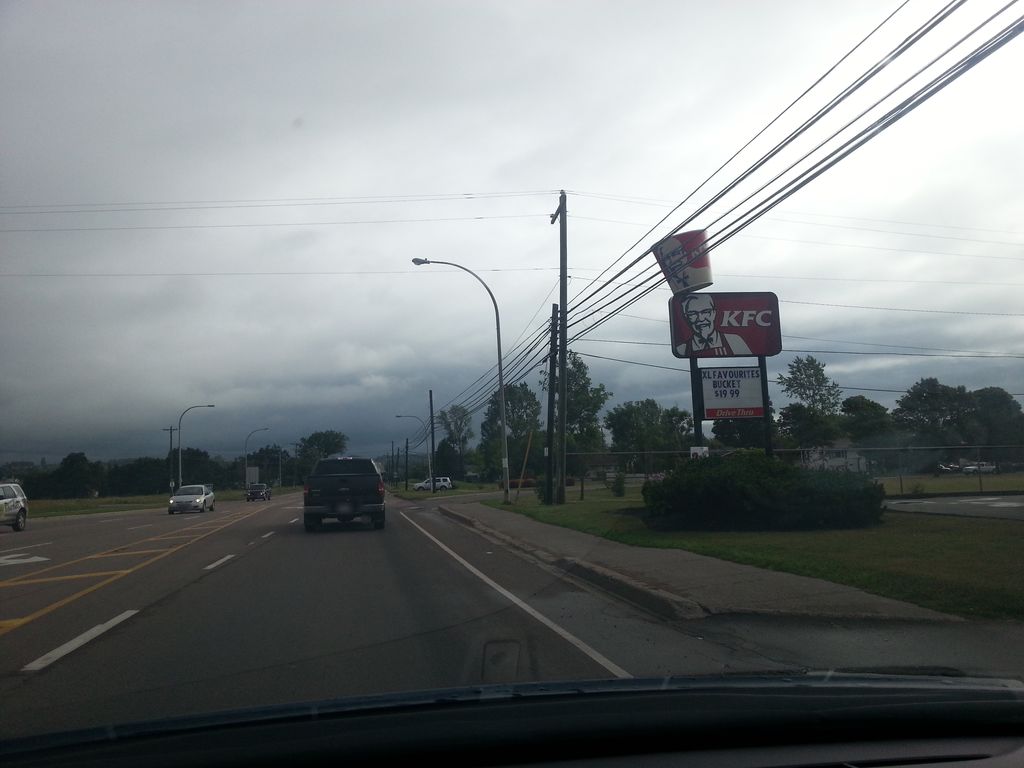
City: charlottetown